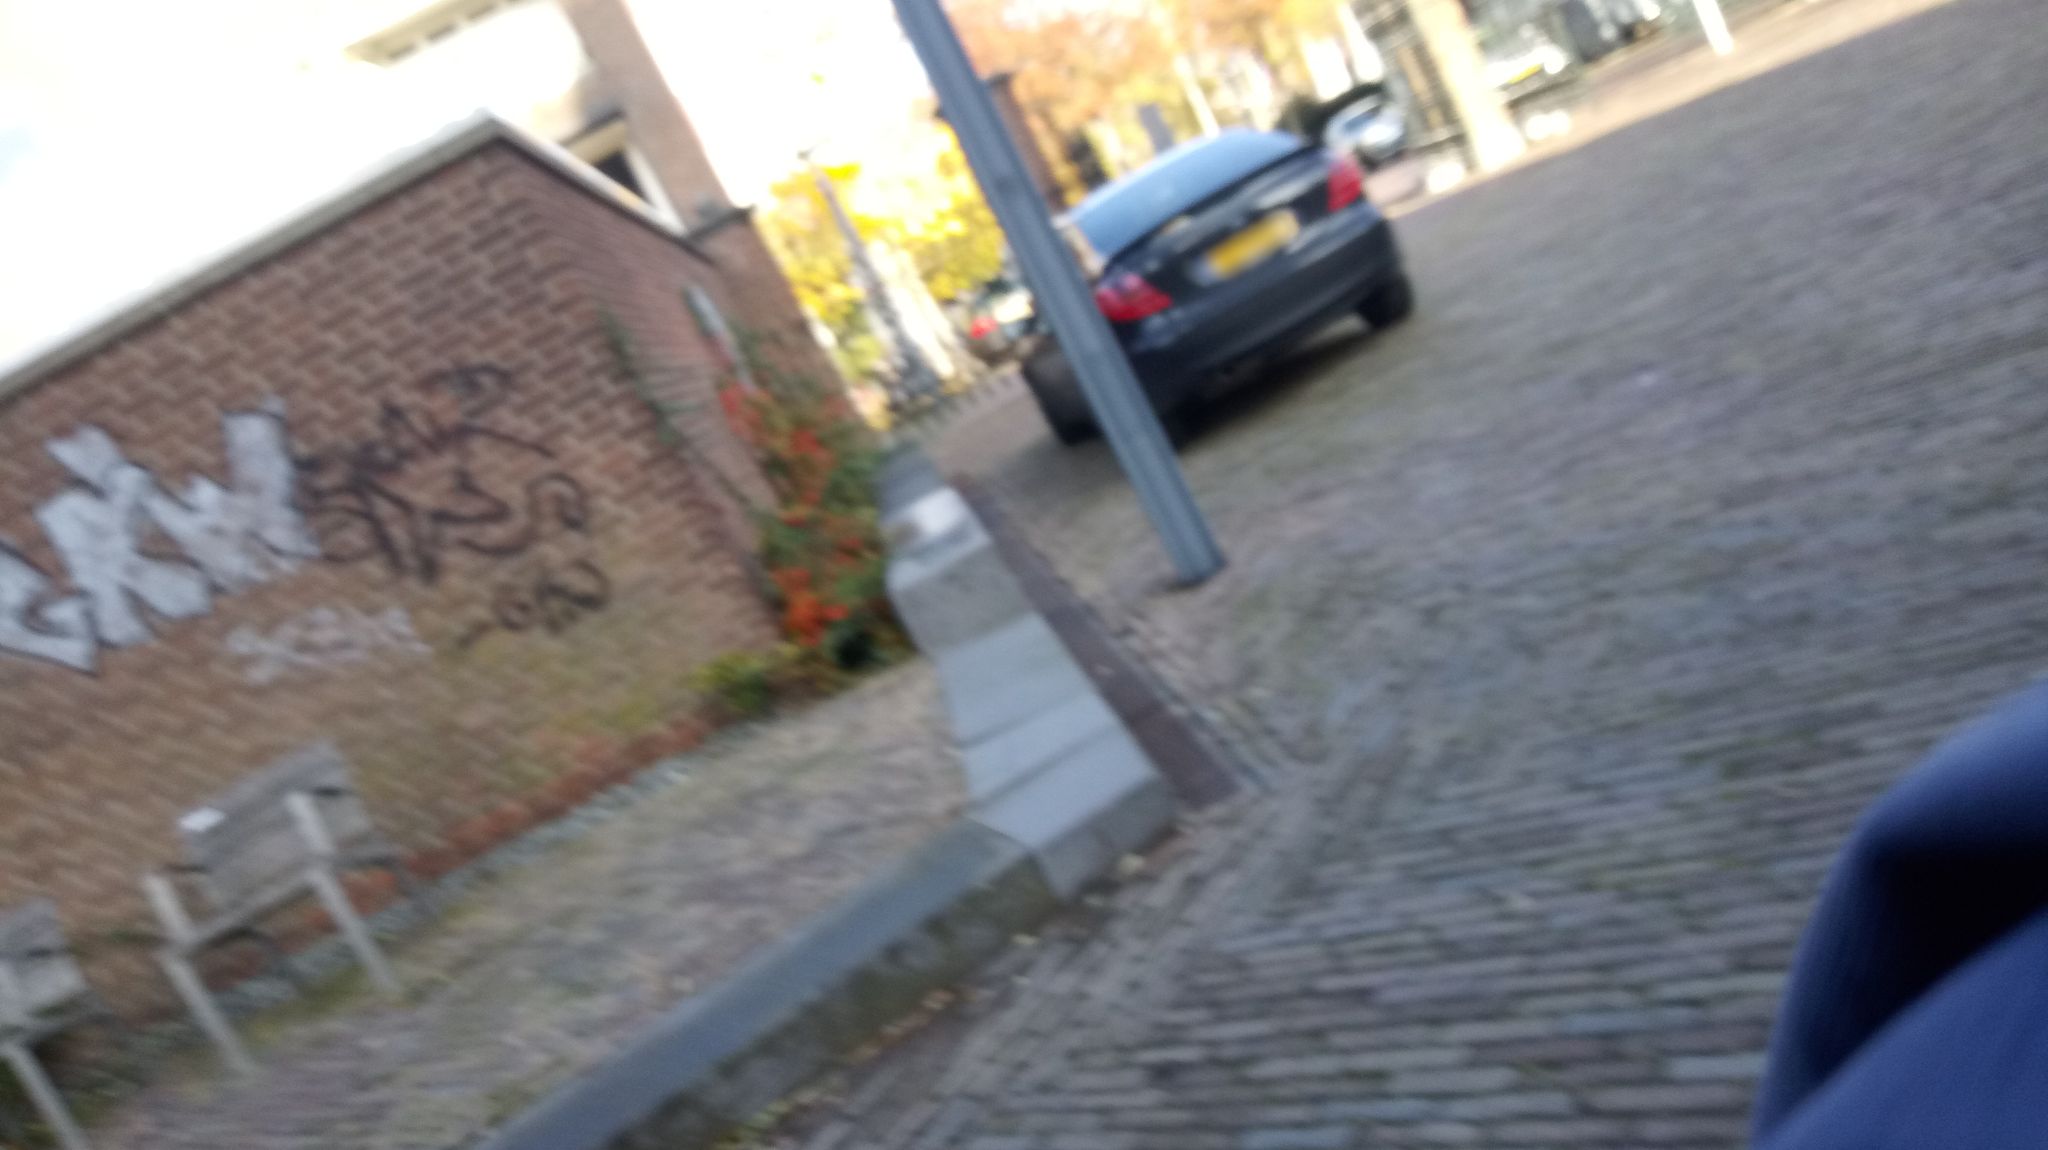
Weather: clear
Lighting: day
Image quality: slightly poor
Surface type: walking surface
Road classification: steps, path, service
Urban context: urban centre
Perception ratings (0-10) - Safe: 2.65, Lively: 4.08, Beautiful: 7.75, Boring: 4.17, Depressing: 0.7, Wealthy: 7.72